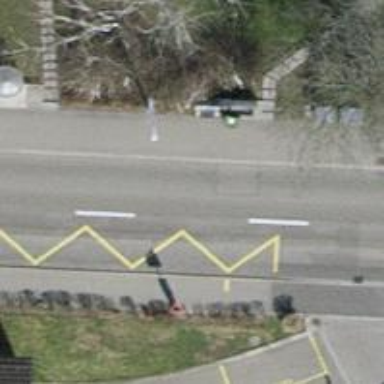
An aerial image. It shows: Public transport stop position.